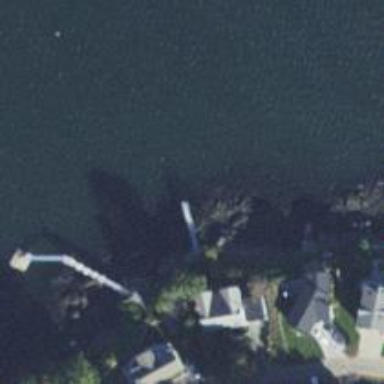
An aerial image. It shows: Man-made pier.